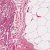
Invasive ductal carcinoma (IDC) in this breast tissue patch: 0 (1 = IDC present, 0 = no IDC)